六年级 · 算术
毛衣衫的成份 “羊毛 $68 \%$ 、腈纶 $32 \%$ ”，这里的 $68 \%$ 表示 $ \qquad $ ) 占 $ \qquad $ ) 的 $\frac{68}{100}$ 。
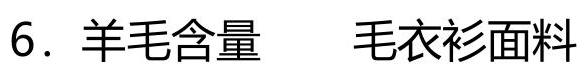
答案: 
```

```

7. 答案:16;12;24;75